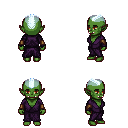
a pixel art fantasy rpg character, female body template, orc, green skin, purple robe, teal pants, white cyan short mohawk hairstyle, leather bracers, four views (front, back, left, right), 2x2 character sprite sheet, small pixel art, hard edges, no anti-aliasing